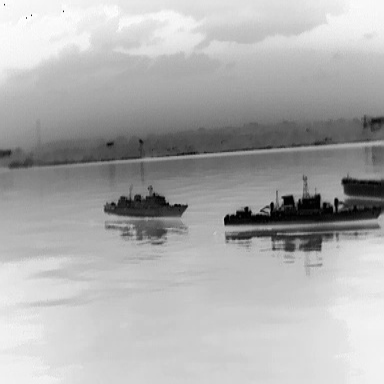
There are three objects shown in the infrared image, including two warships, and a liner.